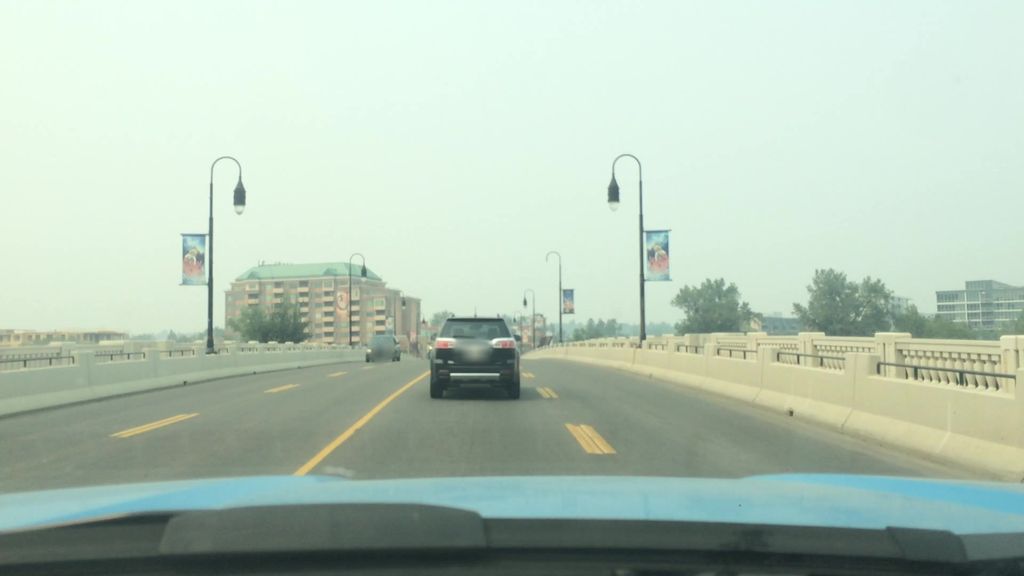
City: calgary